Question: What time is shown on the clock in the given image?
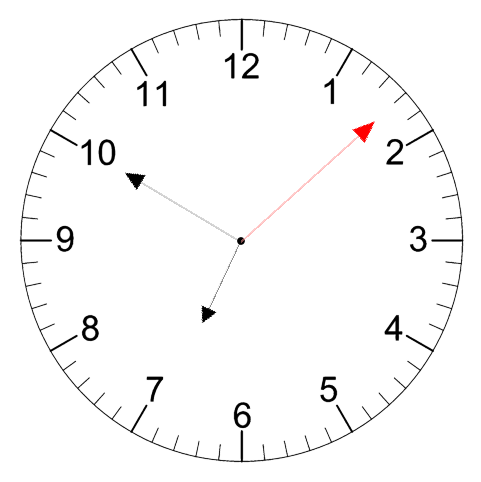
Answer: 06:50:08